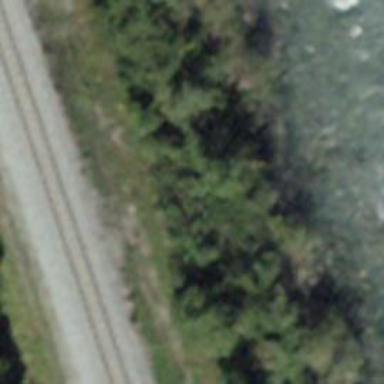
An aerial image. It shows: Ditch passing through tunnel.